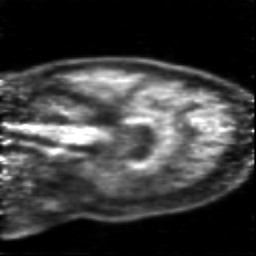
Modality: PET
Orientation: sagittal
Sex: male
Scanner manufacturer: siemens